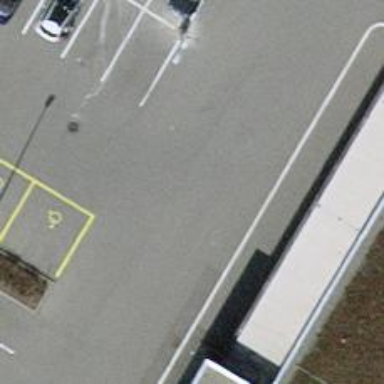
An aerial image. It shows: Paved parking aisle in service road.